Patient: sex M, age 55
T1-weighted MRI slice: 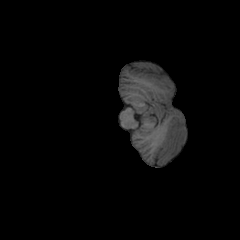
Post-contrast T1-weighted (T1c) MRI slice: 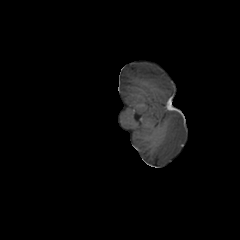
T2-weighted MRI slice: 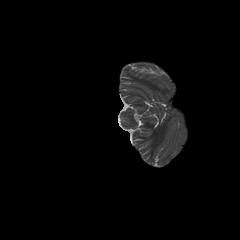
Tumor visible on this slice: no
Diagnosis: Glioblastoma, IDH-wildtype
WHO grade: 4